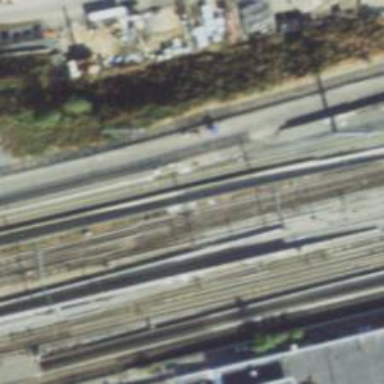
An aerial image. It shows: Railway with electrified contact lines.